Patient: sex M, age 35
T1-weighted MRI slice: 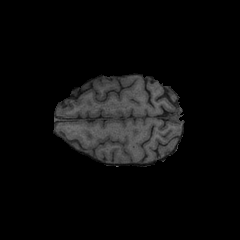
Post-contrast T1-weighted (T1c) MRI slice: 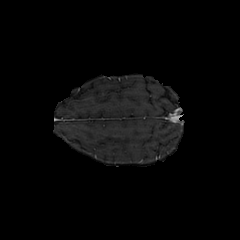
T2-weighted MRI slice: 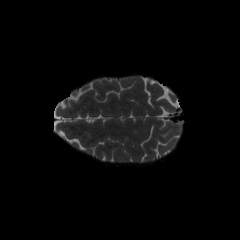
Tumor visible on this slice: no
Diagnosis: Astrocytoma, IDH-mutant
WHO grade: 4